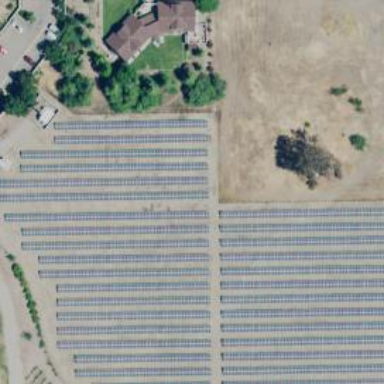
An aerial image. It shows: Solar power plant with photovoltaic technology generating electricity.